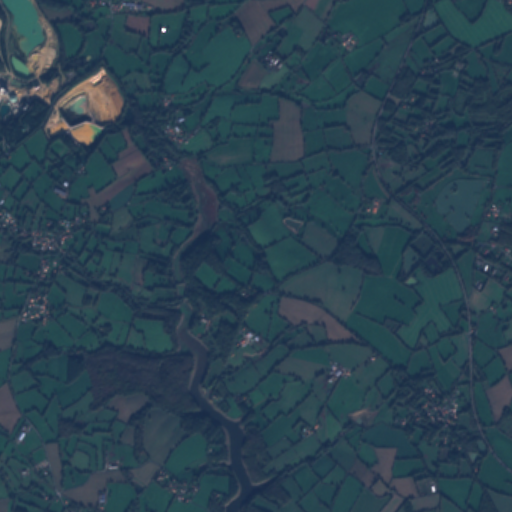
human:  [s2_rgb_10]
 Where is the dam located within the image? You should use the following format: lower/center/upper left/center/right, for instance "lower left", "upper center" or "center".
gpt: The dam is located in the upper center of the image.
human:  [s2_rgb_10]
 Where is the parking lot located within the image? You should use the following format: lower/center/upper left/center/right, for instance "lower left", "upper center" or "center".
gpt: The parking lot is located in the center right of the image.
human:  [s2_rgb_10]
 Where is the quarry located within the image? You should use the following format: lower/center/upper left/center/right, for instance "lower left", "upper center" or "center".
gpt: The quarry is located in the upper left of the image.
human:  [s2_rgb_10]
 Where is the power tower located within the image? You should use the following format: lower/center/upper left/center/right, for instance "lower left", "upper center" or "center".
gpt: There is no power tower in the image.